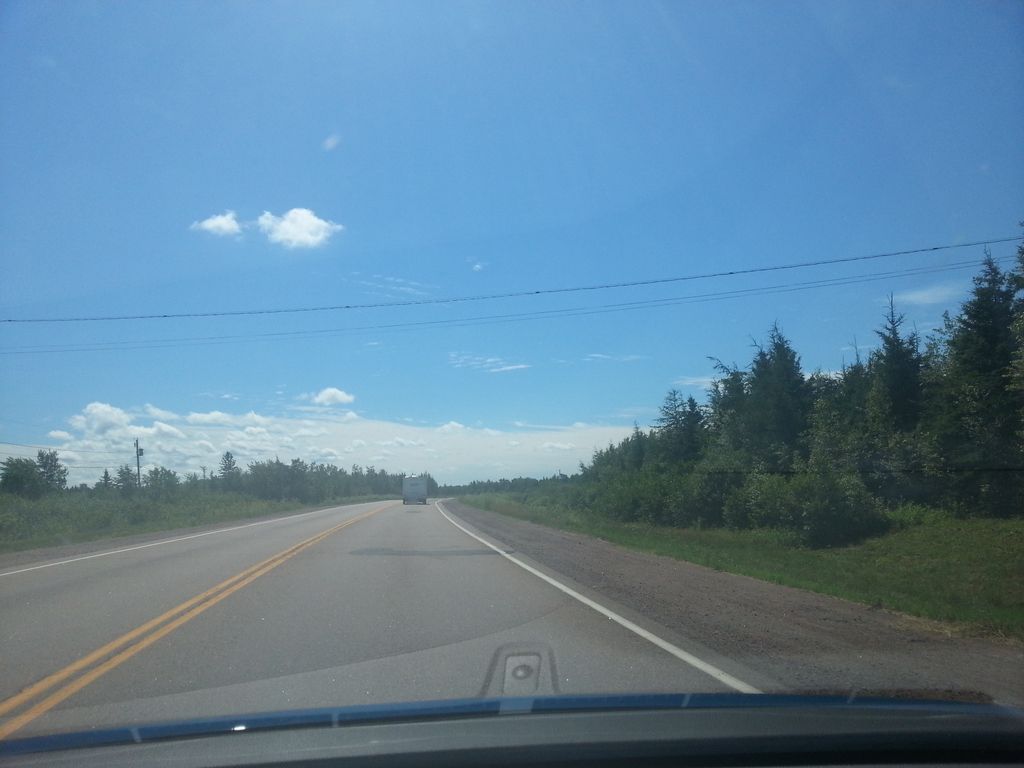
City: charlottetown